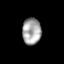
Tissue: skin
Cell type: Myeloid cells
Senescence score: 0.7911
Nuclear area (px): 488
Mean DAPI intensity: 165.424